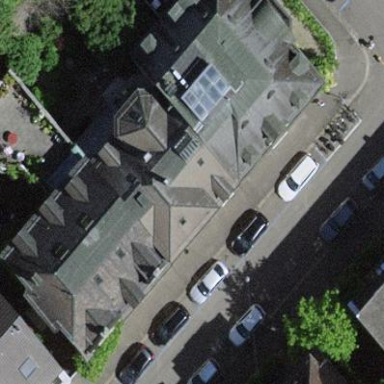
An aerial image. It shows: Hipped-roof terrace building.